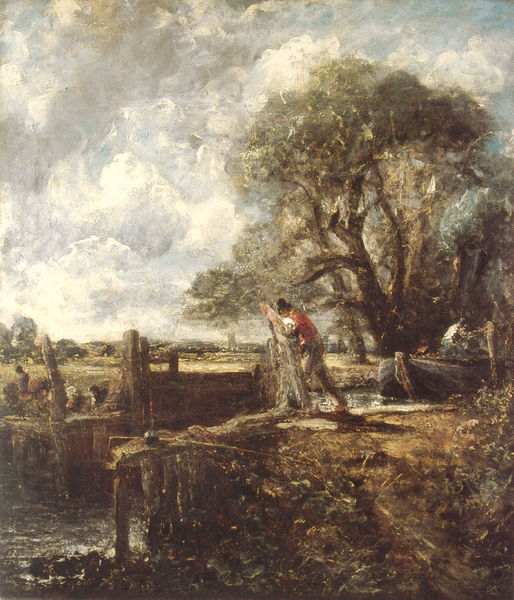
Titel: Sketch for <The Lock>
Künstler: John Constable
Standort: Philadelphia (Pennsylvania)
Institution: Philadelphia Museum of Art
Schlagwörter: baum, blau, blätter, dunkel, felsen, gemälde, himmel, laub, mann, meer, schatten, wasser, wolken, baumstämme, bäume, fluss, grün, landschaft, menschen, ocker, sand, stadt, ufer, äste, braun, frankreich, grau, hintergrund, holz, hut, licht, männer, szene, tür, weiss, gras, rot, wiese, wolke, zaun, hochformat, malerei, zylinder, hemd, mensch, mord, steine, holland, niederlande, öl, ast, bach, baumstamm, deich, ebene, erde, feld, horizont, häuser, natur, zweige, brücke, flach, gewässer, kanal, sonne, sträucher, boden, pflanzen, tal, arbeit, boot, boote, genre, kahn, ruder, turm, schiff, sommer, strand, wellen, fischer, klippen, dorf, herbst, arbeiter, damm, böschung, wehr, constable, steeg, steg, stämme, unwetter, vorsprung, wetter, wild, ruderer, balken, weste, bauer, befestigung, pfosten, pfahl, liebespaar, baumgruppe, gut, auen, fähre, pflöcke, ludwig, öffnen, menschne, schleuse, staustufe, hebel, strum, stauen, holzpflöcke, main, john constable, staudamm, donau, weissg, rotes hemd, book, ock, schleusen, schluese, stegw, schleuser, rschlueser, stauung, gestaut, ungewetter